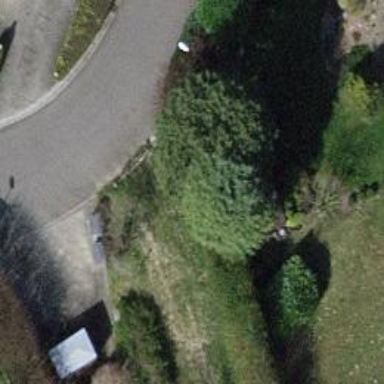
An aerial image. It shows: Garden tree with needle-leaved evergreen foliage.